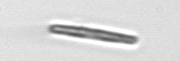
Label: pennate